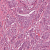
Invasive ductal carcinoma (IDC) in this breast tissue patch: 1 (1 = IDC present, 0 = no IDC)